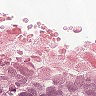
Metastatic tissue present: yes